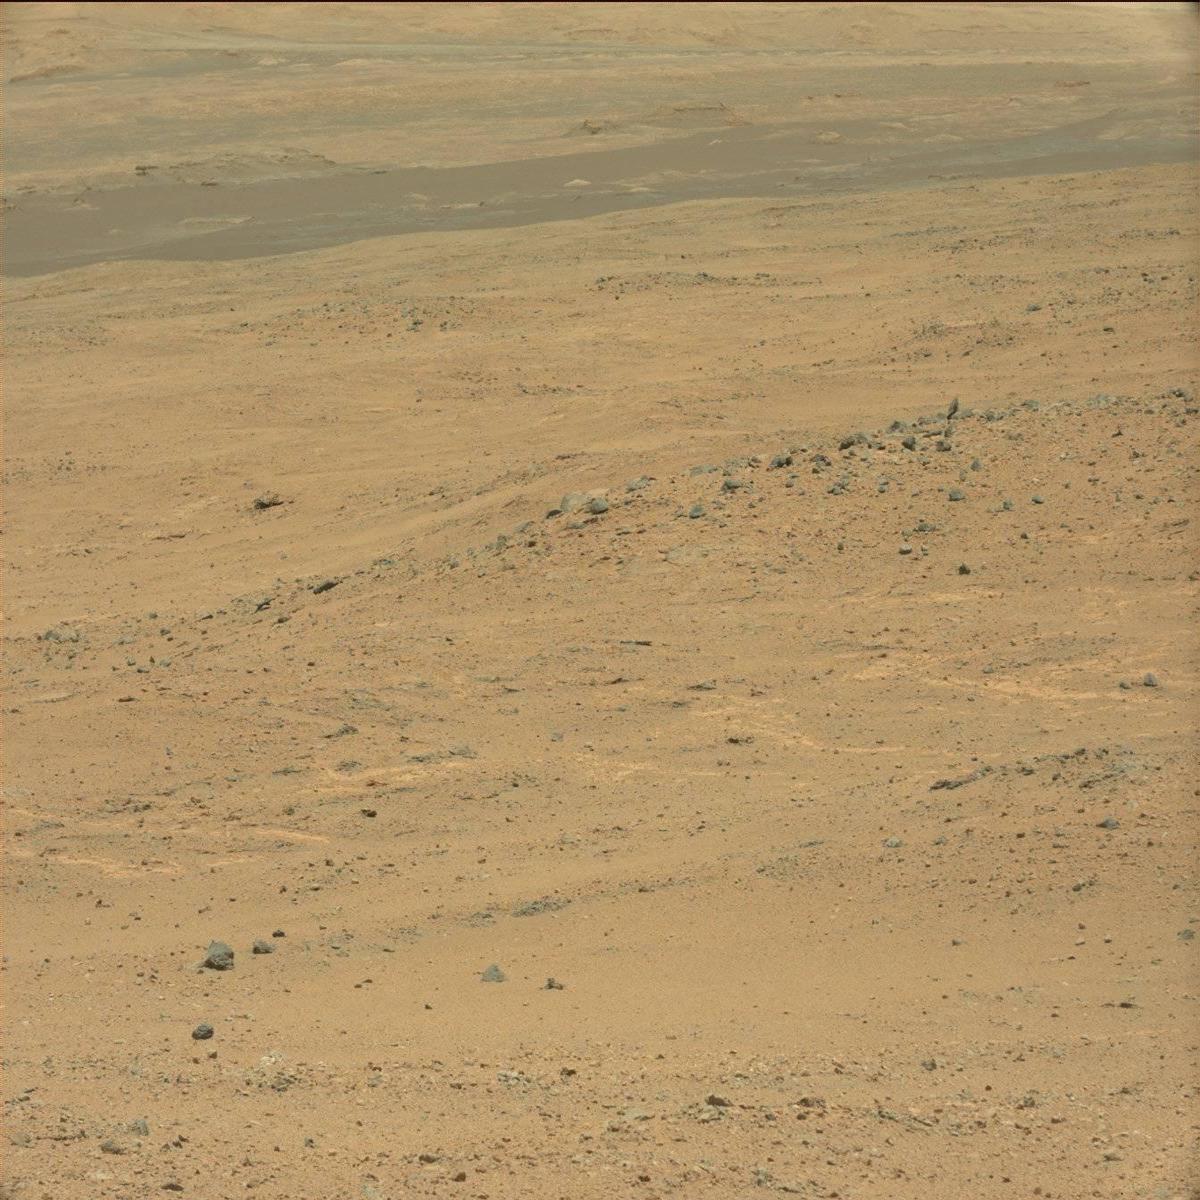
Terrain classes present: Bedrock, Ridge, Sand / Soil